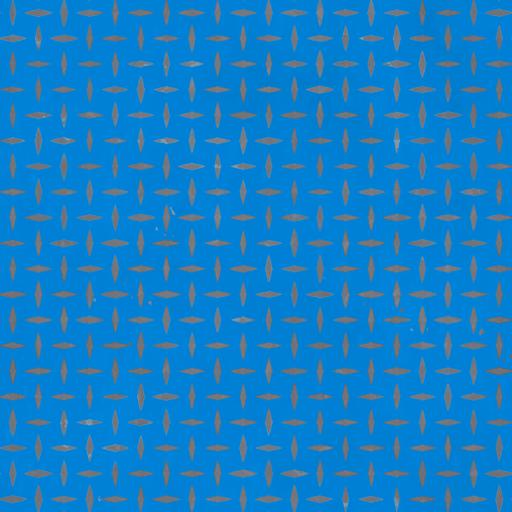
Tags: blue diamond plate floor industrial metal tread